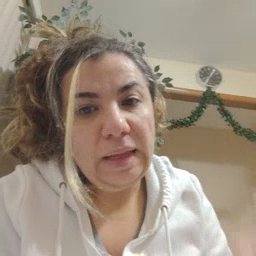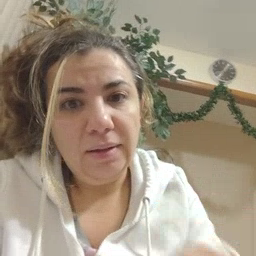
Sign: that